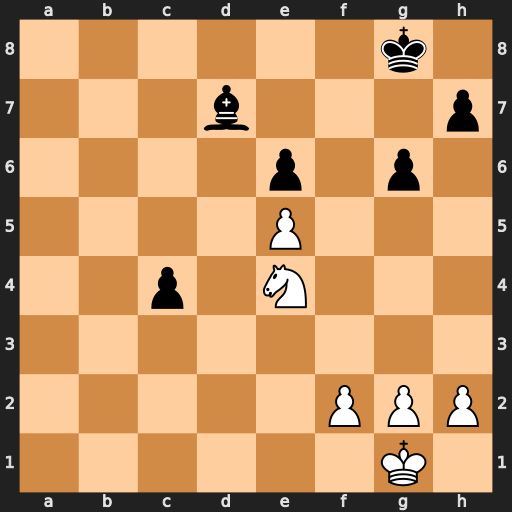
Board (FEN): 6k1/3b3p/4p1p1/4P3/2p1N3/8/5PPP/6K1
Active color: w
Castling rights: -
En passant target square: -
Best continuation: Nf6+ Kg7 Nxd7 c3 Nc5